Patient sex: M
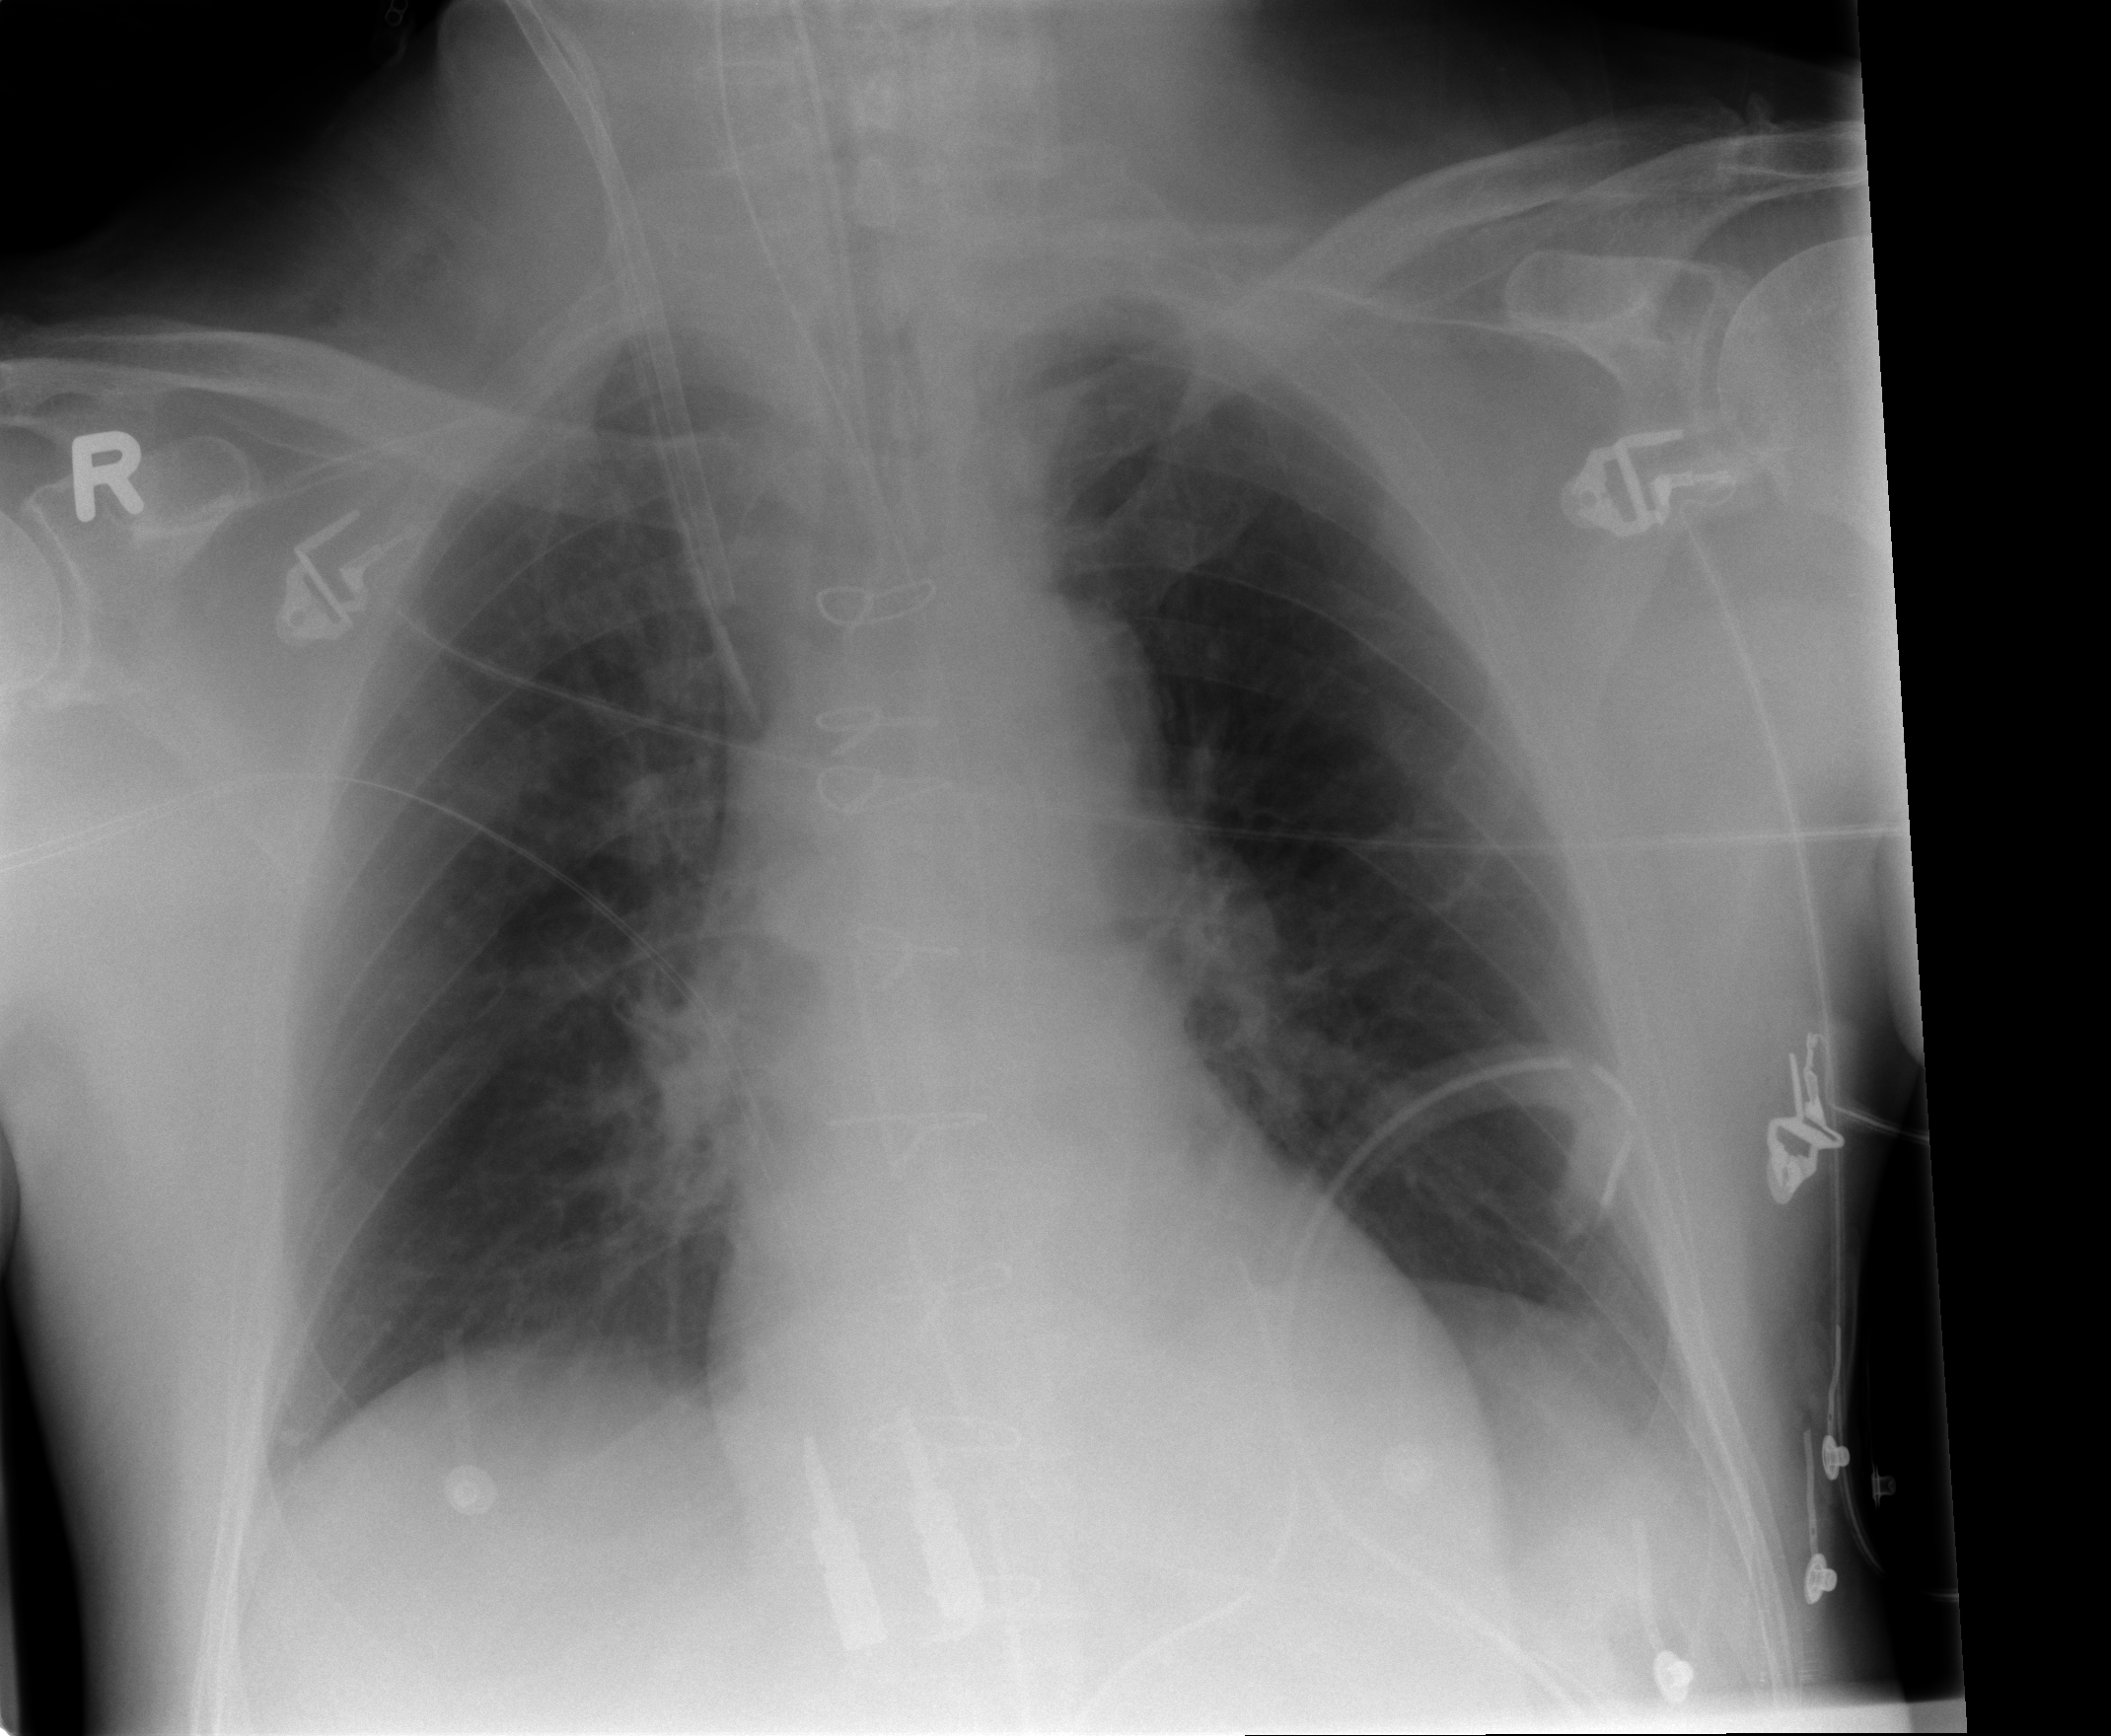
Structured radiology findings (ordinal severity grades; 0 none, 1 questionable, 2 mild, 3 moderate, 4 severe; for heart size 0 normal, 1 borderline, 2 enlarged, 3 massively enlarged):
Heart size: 0
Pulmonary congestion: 0
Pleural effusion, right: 0
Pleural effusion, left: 0
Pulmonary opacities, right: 0
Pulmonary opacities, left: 0
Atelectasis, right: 1
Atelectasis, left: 1